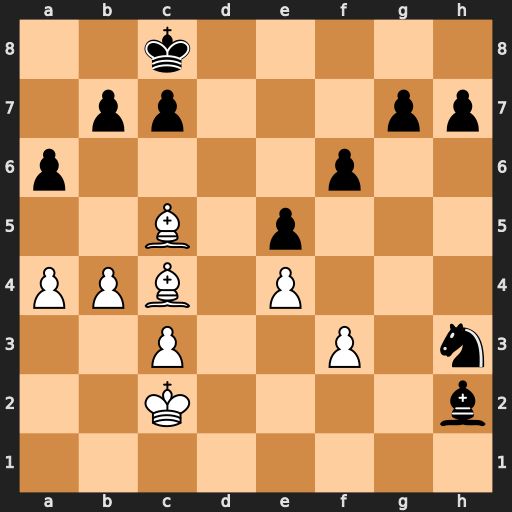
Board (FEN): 2k5/1pp3pp/p4p2/2B1p3/PPB1P3/2P2P1n/2K4b/8
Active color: w
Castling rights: -
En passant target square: -
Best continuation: Be6+ Kb8 Bxh3